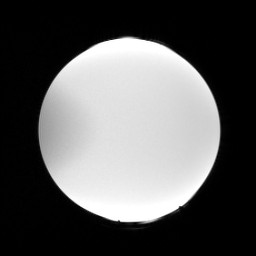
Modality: T1w
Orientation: coronal
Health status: healthy
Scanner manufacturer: siemens
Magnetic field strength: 3 T
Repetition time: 2.3 s
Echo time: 0.00285 s